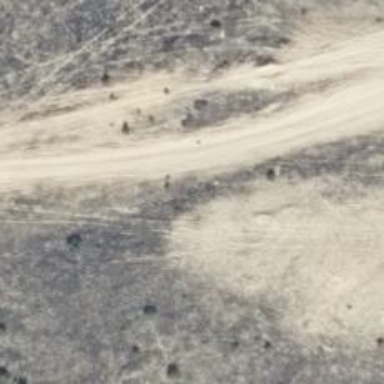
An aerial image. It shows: Sandy track with grade 4 tracktype.